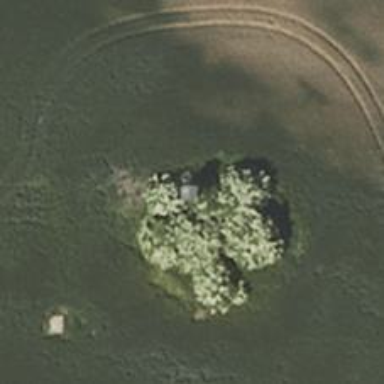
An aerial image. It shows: Shelter that serves as hunting stand.